Field crop: tomato
Growth stage: 1
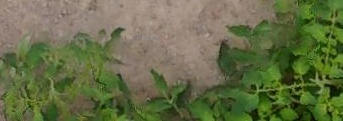
Species: tomato